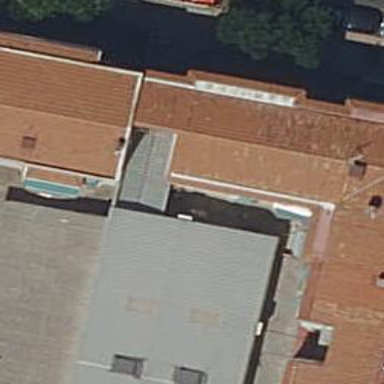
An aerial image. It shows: Kindergarten.